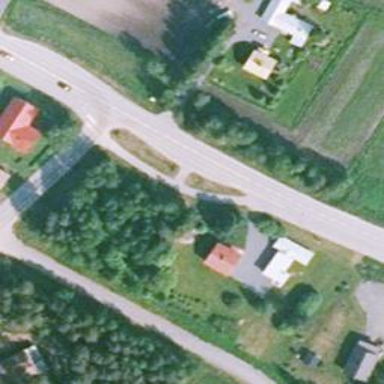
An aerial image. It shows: Cycleway.